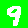
Digit: 9